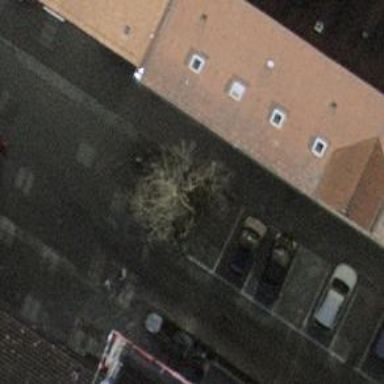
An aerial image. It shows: Bicycle parking area with stands available.